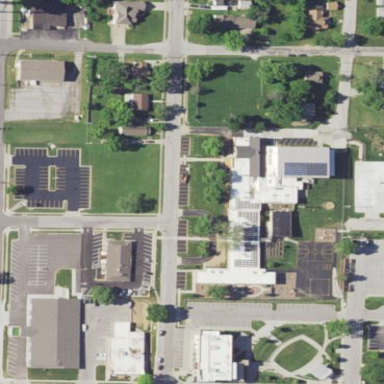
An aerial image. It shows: School building.